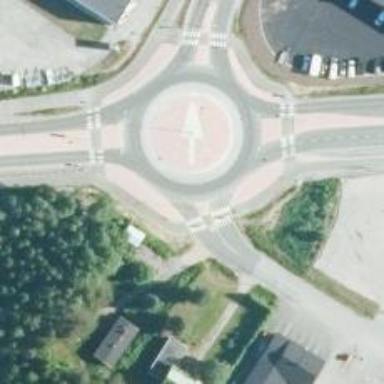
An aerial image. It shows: Tertiary road with asphalt surface leading to roundabout.